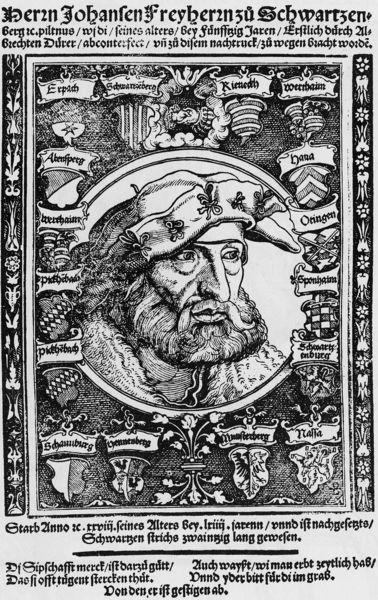
Titel: Portrait of Johannes von Schwarzenberg
Künstler: Albrecht Dürer
Institution: (Seriendruck)
Schlagwörter: blätter, mann, weiß, blumen, grau, hut, mund, nase, schwarz, stirn, zeichen, zeichnung, blick, ornament, bart, kappe, mütze, augen, gesicht, kragen, mensch, pelz, rahmen, vollbart, bild, bildnis, herr, portrait, porträt, mantel, adel, schleifen, lippe, lippen, potrait, kreis, oval, rund, umrandung, ranken, deutschland, holzschnitt, schrift, grafik, graphik, könig, bordüre, pupillen, floral, ornamente, deutsch, wange, schnauzbart, tränensäcke, krempe, zwiebel, buch, medaillon, druck, schwarz-weiß, schraffur, radierung, stich, seite, illustration, text, buchstaben, überschrift, adeliger, herrscher, namen, buchdruck, buchseite, wappen, halbprofil, mittelalter, gedicht, herzog, luther, adliger, dürer, porträit, emblem, zierleisten, kupferstich, spruch, flugblatt, johann, legende, länder, tiefdruck, seriendruck, vers, srich, chronik, dkürer, embleme, familienzeichen, freiherr, herkunft, hreiherr, junker, portäit, randverzierung, schriftdruck, schwartzen, schwarzenberg, stammbaum, schriftbänder, abstammung, 1500, ronament, seite stich, porträ#, #herr